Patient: sex F, age 36
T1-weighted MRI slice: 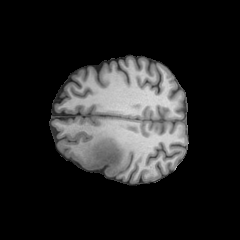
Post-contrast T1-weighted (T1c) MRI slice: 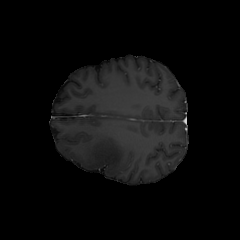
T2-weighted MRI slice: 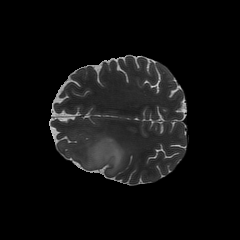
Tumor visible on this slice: yes
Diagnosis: Astrocytoma, IDH-mutant
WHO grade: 3